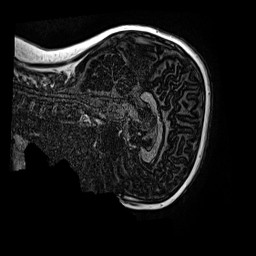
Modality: MP2RAGE
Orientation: sagittal
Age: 10
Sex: male
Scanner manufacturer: siemens
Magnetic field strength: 3 T
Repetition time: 4 s
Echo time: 0.00299 s